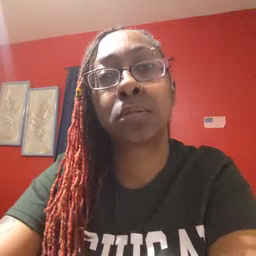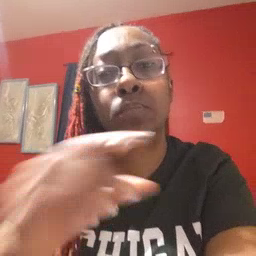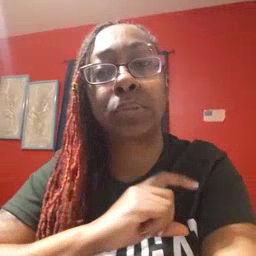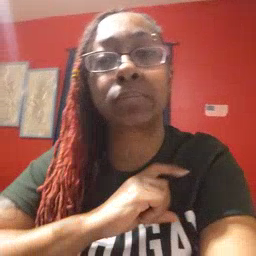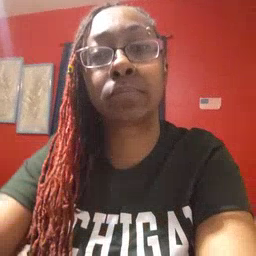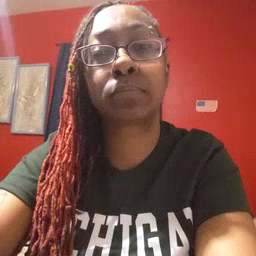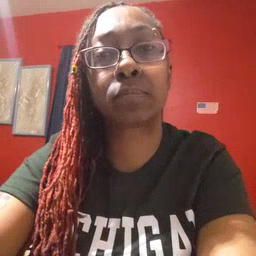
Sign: police